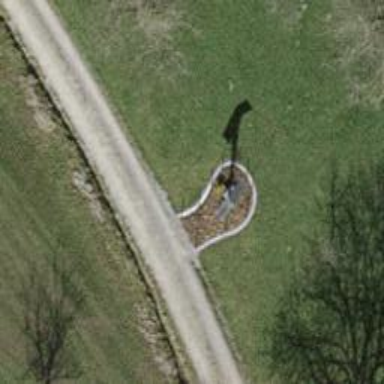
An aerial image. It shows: Historic wayside cross.